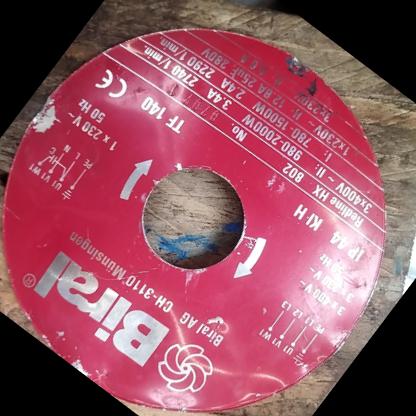
Klasa: tabliczka-znamionowa